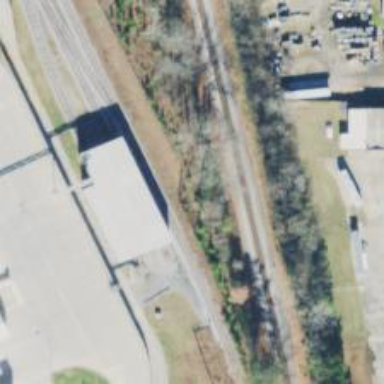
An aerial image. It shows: Railway spur service.